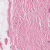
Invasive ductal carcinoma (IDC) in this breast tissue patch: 0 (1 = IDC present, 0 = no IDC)